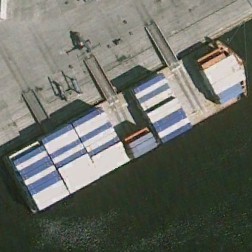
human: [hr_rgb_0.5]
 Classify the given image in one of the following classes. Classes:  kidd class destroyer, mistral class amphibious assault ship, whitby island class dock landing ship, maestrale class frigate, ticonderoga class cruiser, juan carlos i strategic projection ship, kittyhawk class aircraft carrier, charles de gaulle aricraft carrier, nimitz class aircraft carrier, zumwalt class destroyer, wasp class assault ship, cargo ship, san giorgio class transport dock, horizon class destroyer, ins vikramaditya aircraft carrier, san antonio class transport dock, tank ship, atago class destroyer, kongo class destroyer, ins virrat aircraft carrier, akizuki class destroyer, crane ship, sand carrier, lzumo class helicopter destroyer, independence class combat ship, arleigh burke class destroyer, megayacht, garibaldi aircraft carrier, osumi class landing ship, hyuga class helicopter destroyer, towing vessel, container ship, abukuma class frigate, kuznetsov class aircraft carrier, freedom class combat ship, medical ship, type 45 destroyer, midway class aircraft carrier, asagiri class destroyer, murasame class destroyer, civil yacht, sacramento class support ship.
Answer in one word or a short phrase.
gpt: Container ship